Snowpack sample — Buffalo Mountain, Silverthorne, Colorado, USA (2/22/26, 2:02 PM MST)
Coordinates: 39.622, -106.113
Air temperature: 33 °F
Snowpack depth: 63 cm
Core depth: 20 cm
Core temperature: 24.8 °F
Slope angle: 11°, slope face: 116°
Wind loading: low
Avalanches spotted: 0
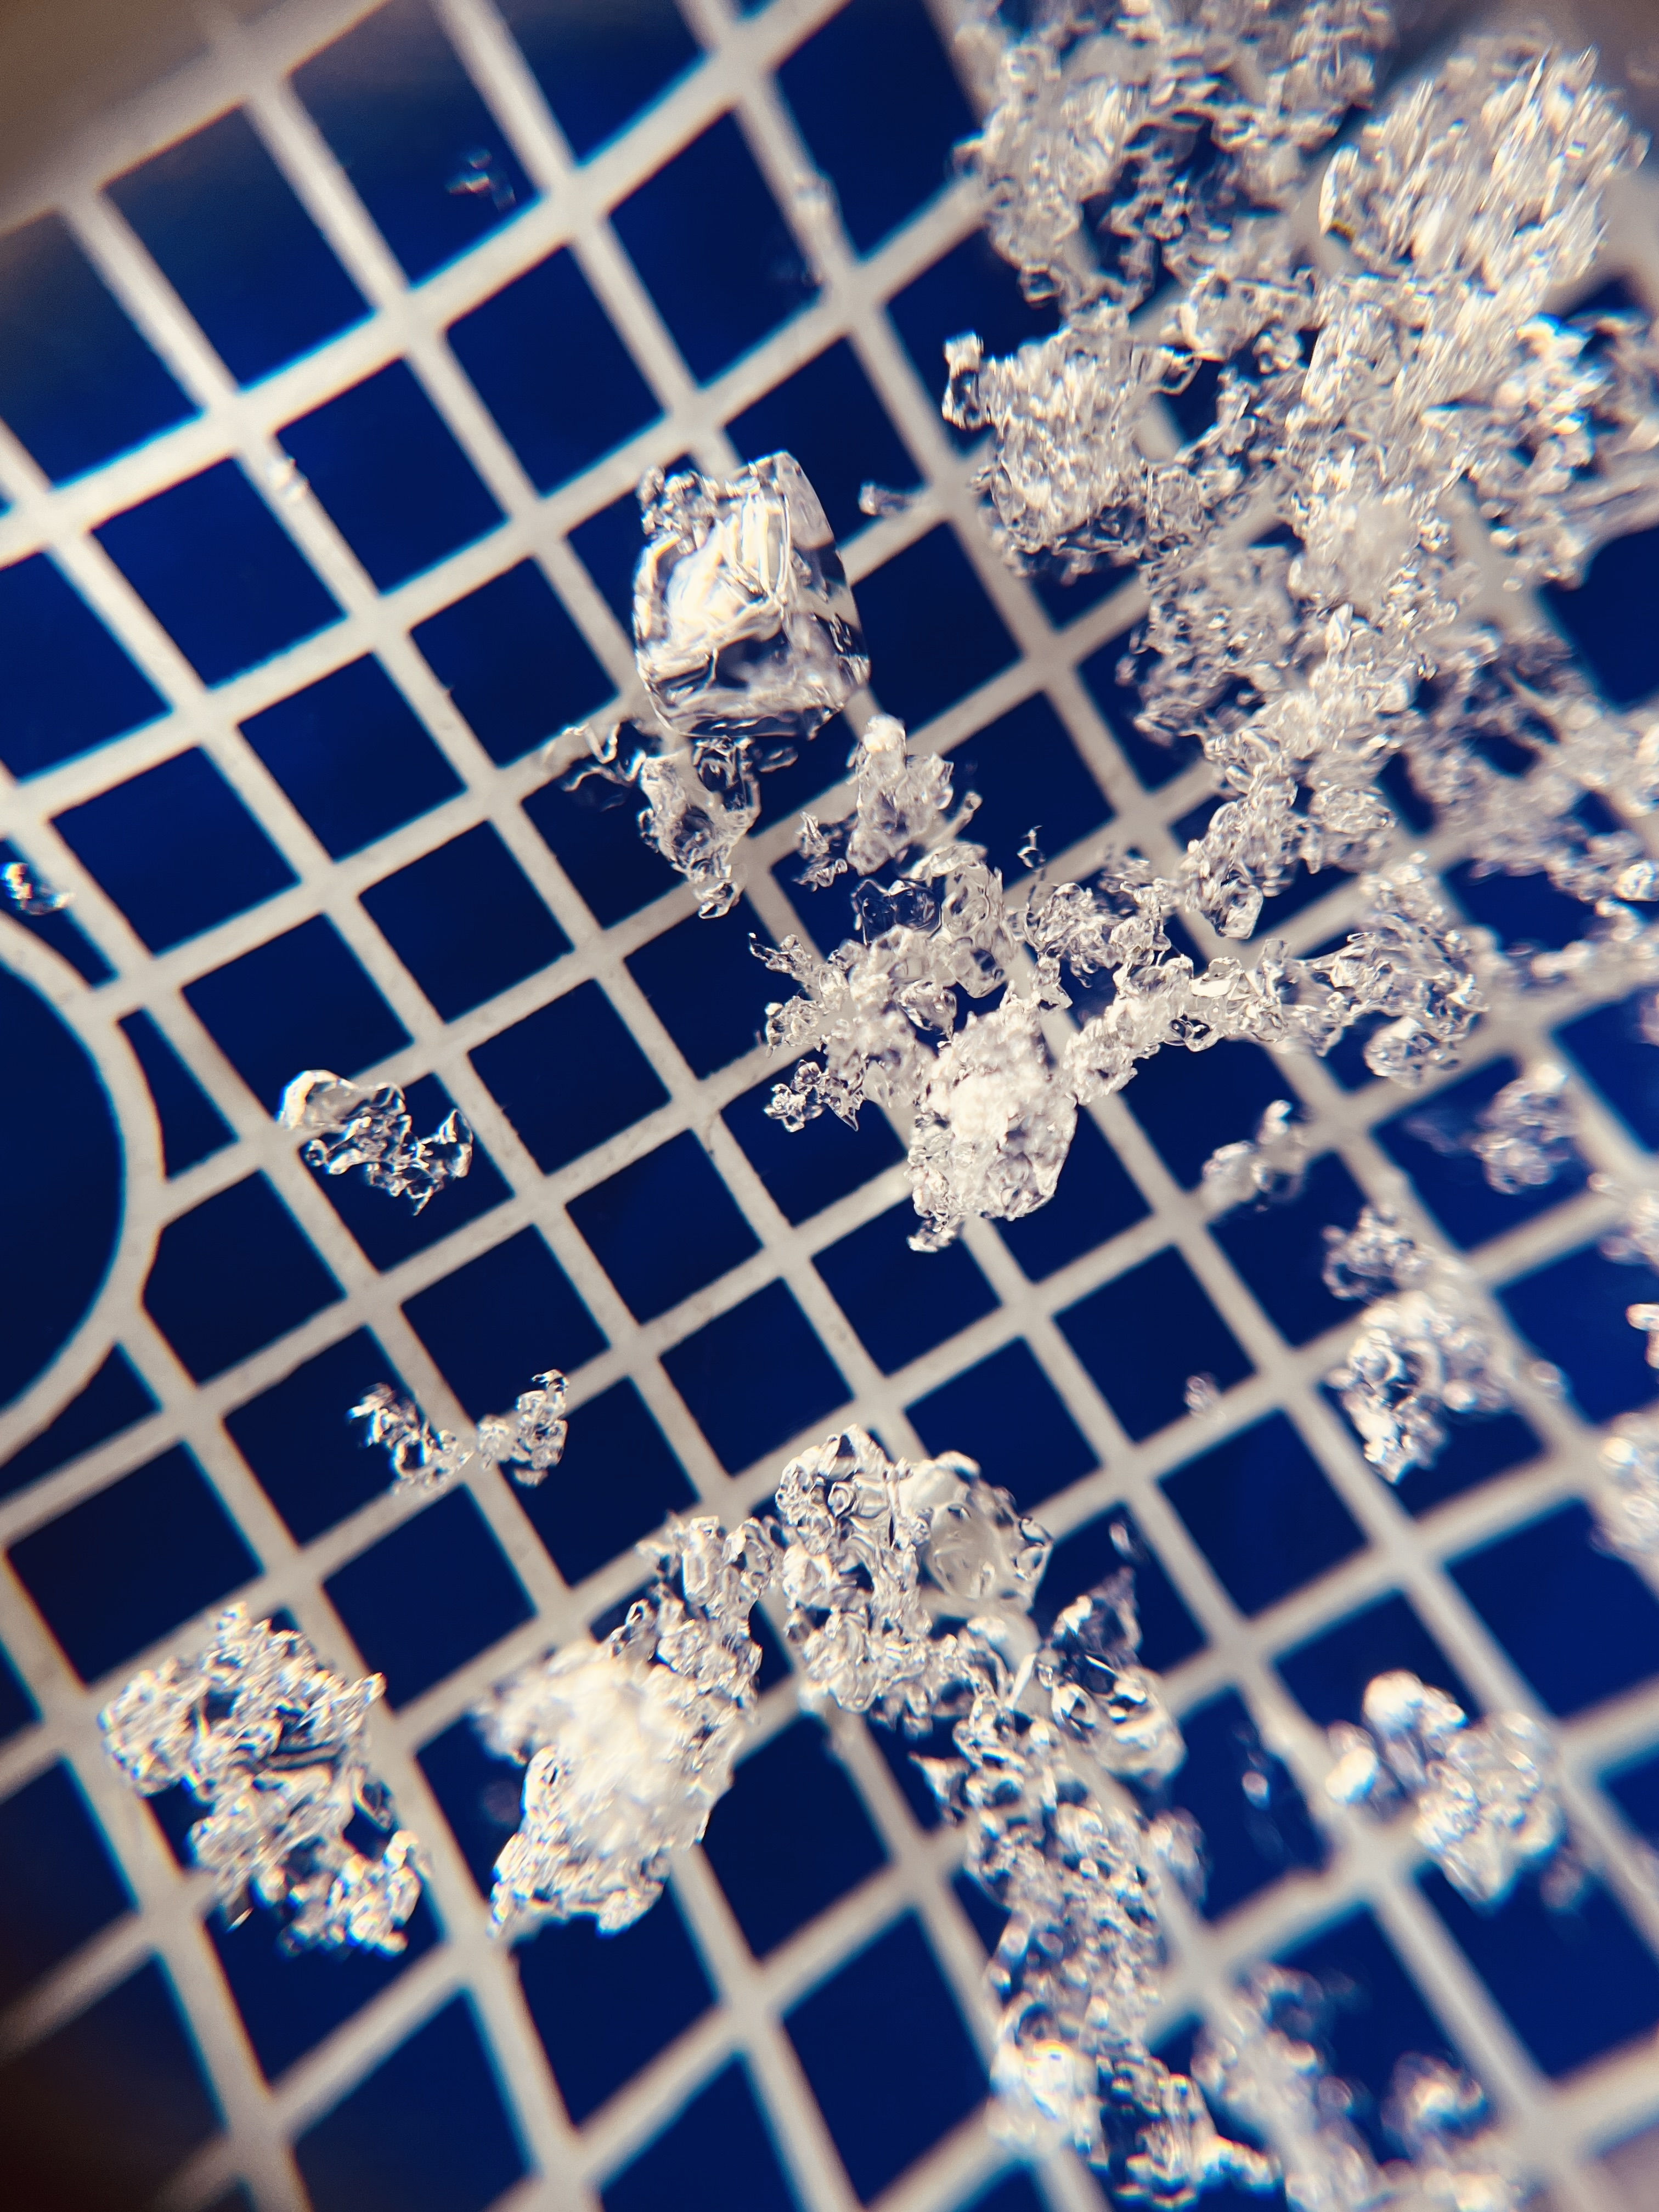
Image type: magnified_profile
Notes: In a firebreak similar to site 1, minimal wind loading with no spotted avalanches (not many faces in view though)